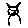
Label: cat